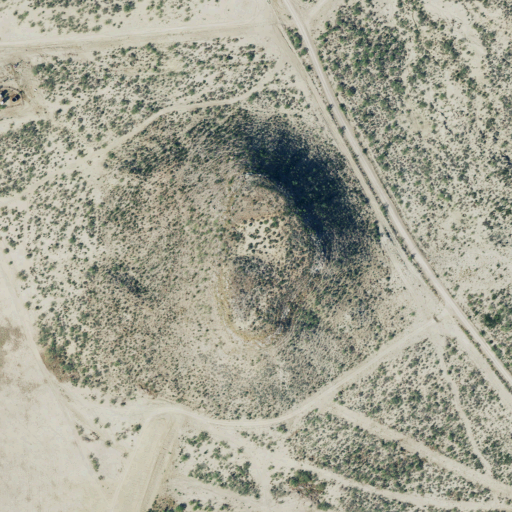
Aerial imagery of mountain in Texas named Little Apache Hill containing shrub, grassland, and barren land